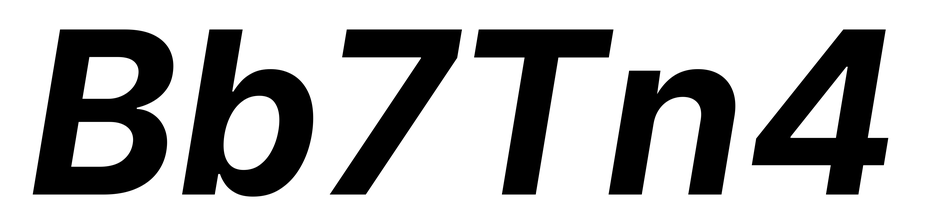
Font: Inter-Italic_Bold_Italic